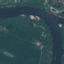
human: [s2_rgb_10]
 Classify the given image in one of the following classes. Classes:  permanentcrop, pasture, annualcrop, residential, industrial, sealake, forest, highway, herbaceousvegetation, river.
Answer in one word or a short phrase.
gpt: River